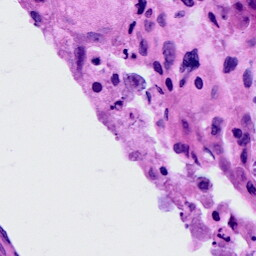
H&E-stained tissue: Cervix